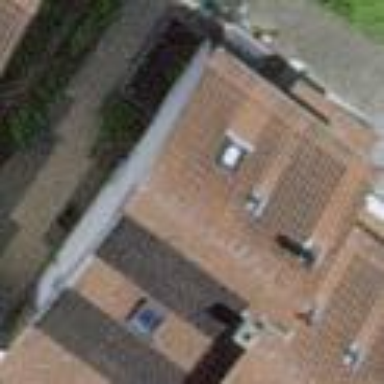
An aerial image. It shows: Semi-detached house.